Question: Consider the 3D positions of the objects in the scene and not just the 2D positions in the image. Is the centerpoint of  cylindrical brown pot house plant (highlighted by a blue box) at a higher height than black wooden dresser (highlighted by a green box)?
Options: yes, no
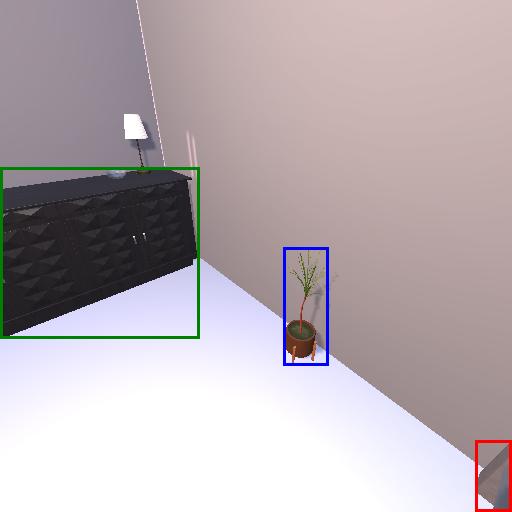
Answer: yes